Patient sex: M
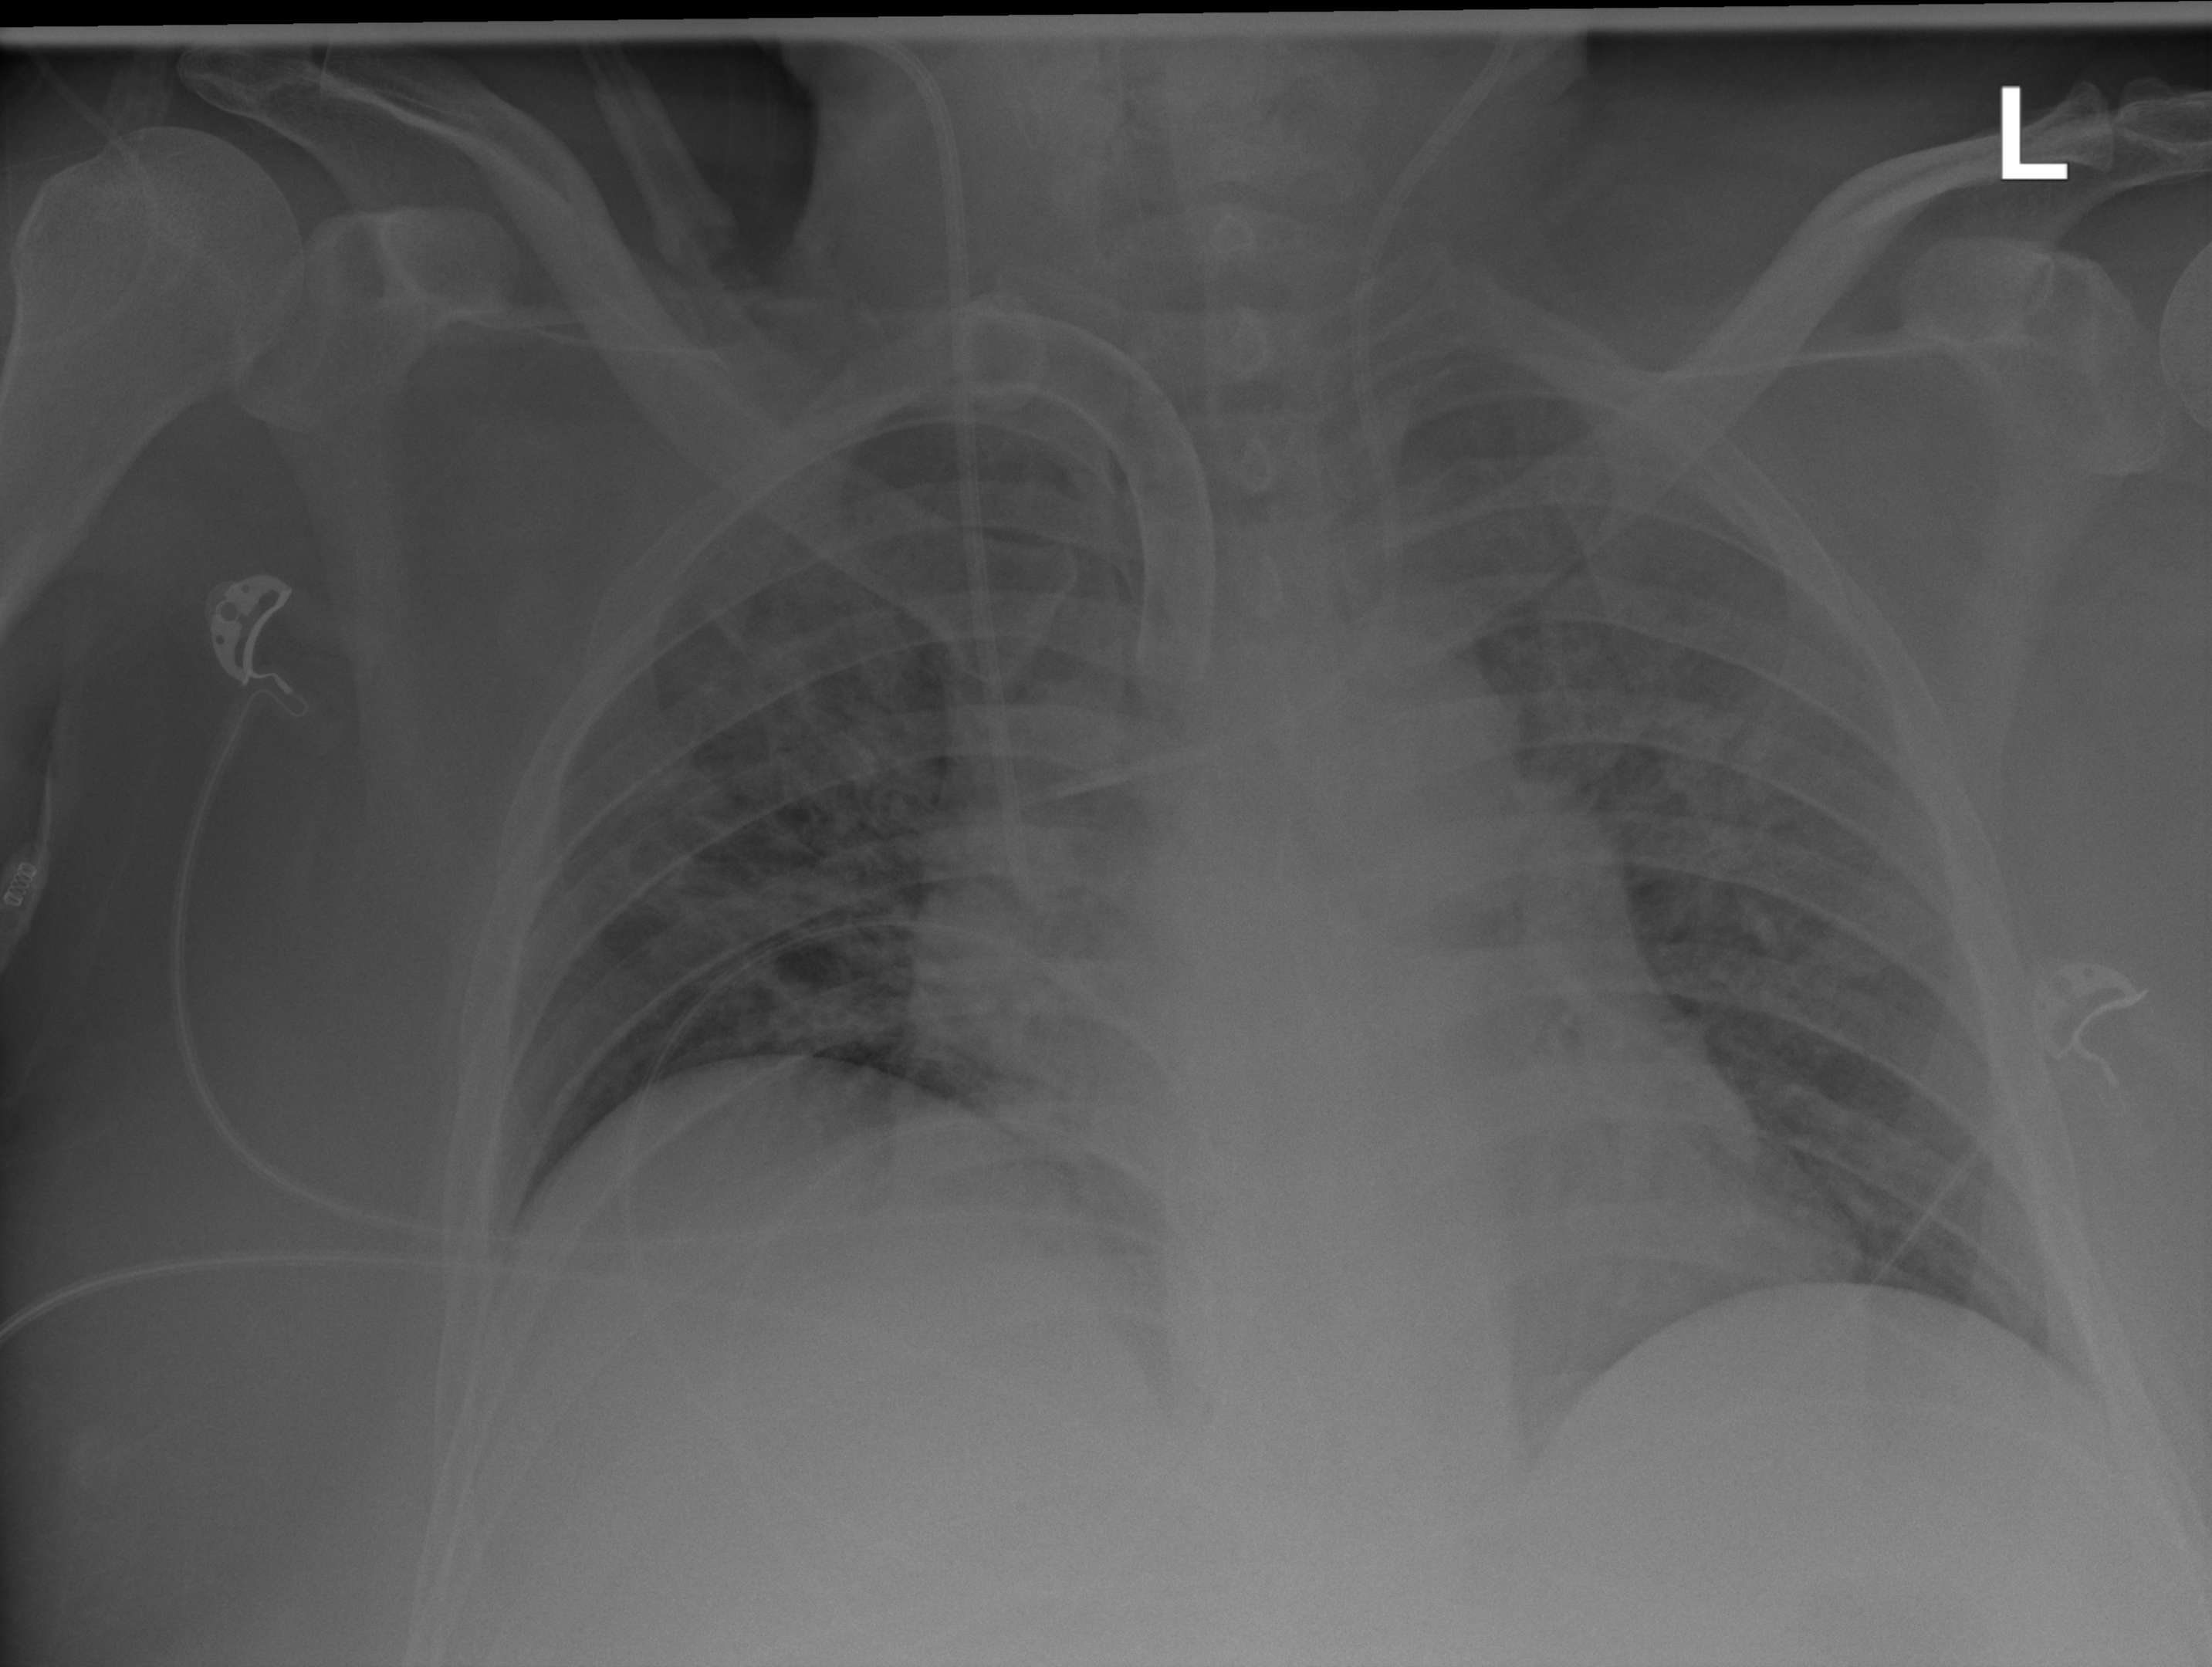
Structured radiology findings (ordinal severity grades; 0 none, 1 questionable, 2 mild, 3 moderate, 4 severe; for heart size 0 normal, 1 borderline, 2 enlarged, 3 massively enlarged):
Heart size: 2
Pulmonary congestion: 1
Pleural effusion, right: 0
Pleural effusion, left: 0
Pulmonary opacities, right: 0
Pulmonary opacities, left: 0
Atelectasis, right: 0
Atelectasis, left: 0